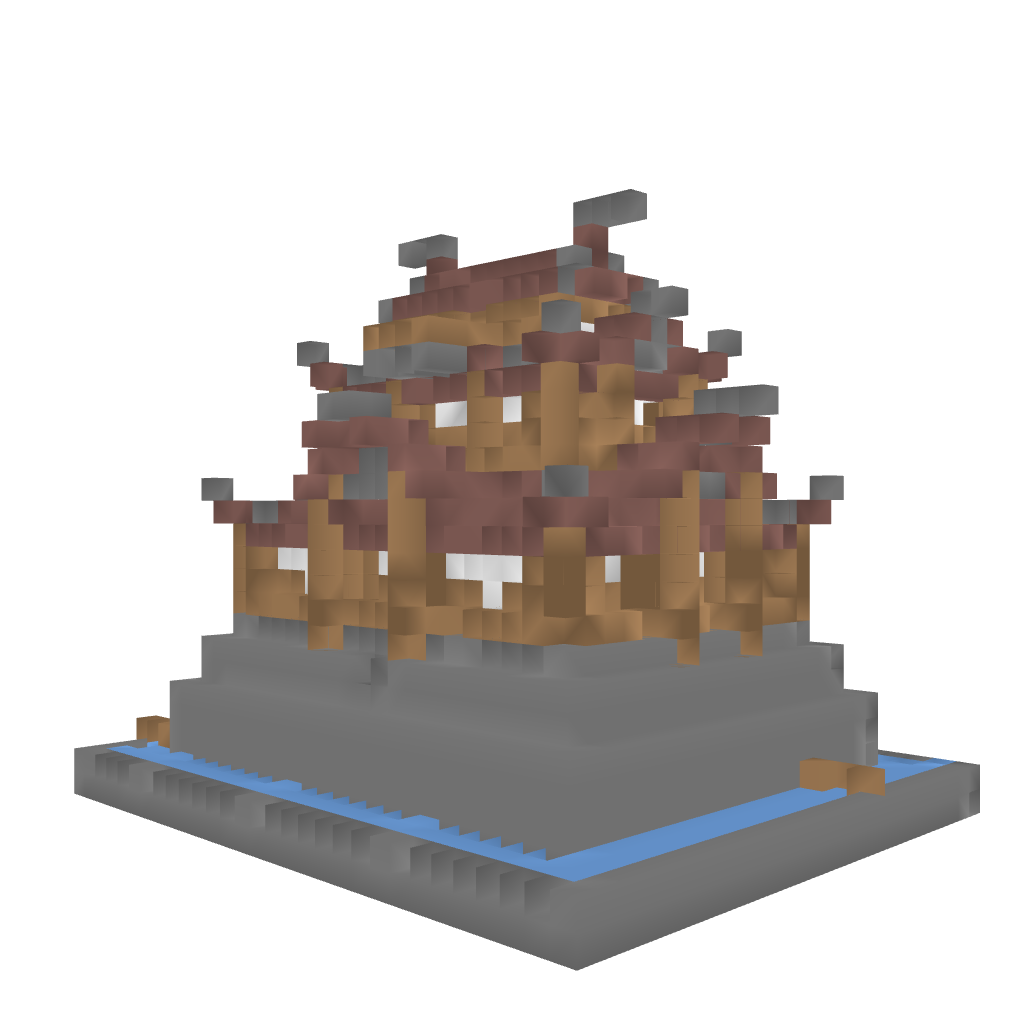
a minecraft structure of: supreme house asian style good quality water at bottom